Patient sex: F
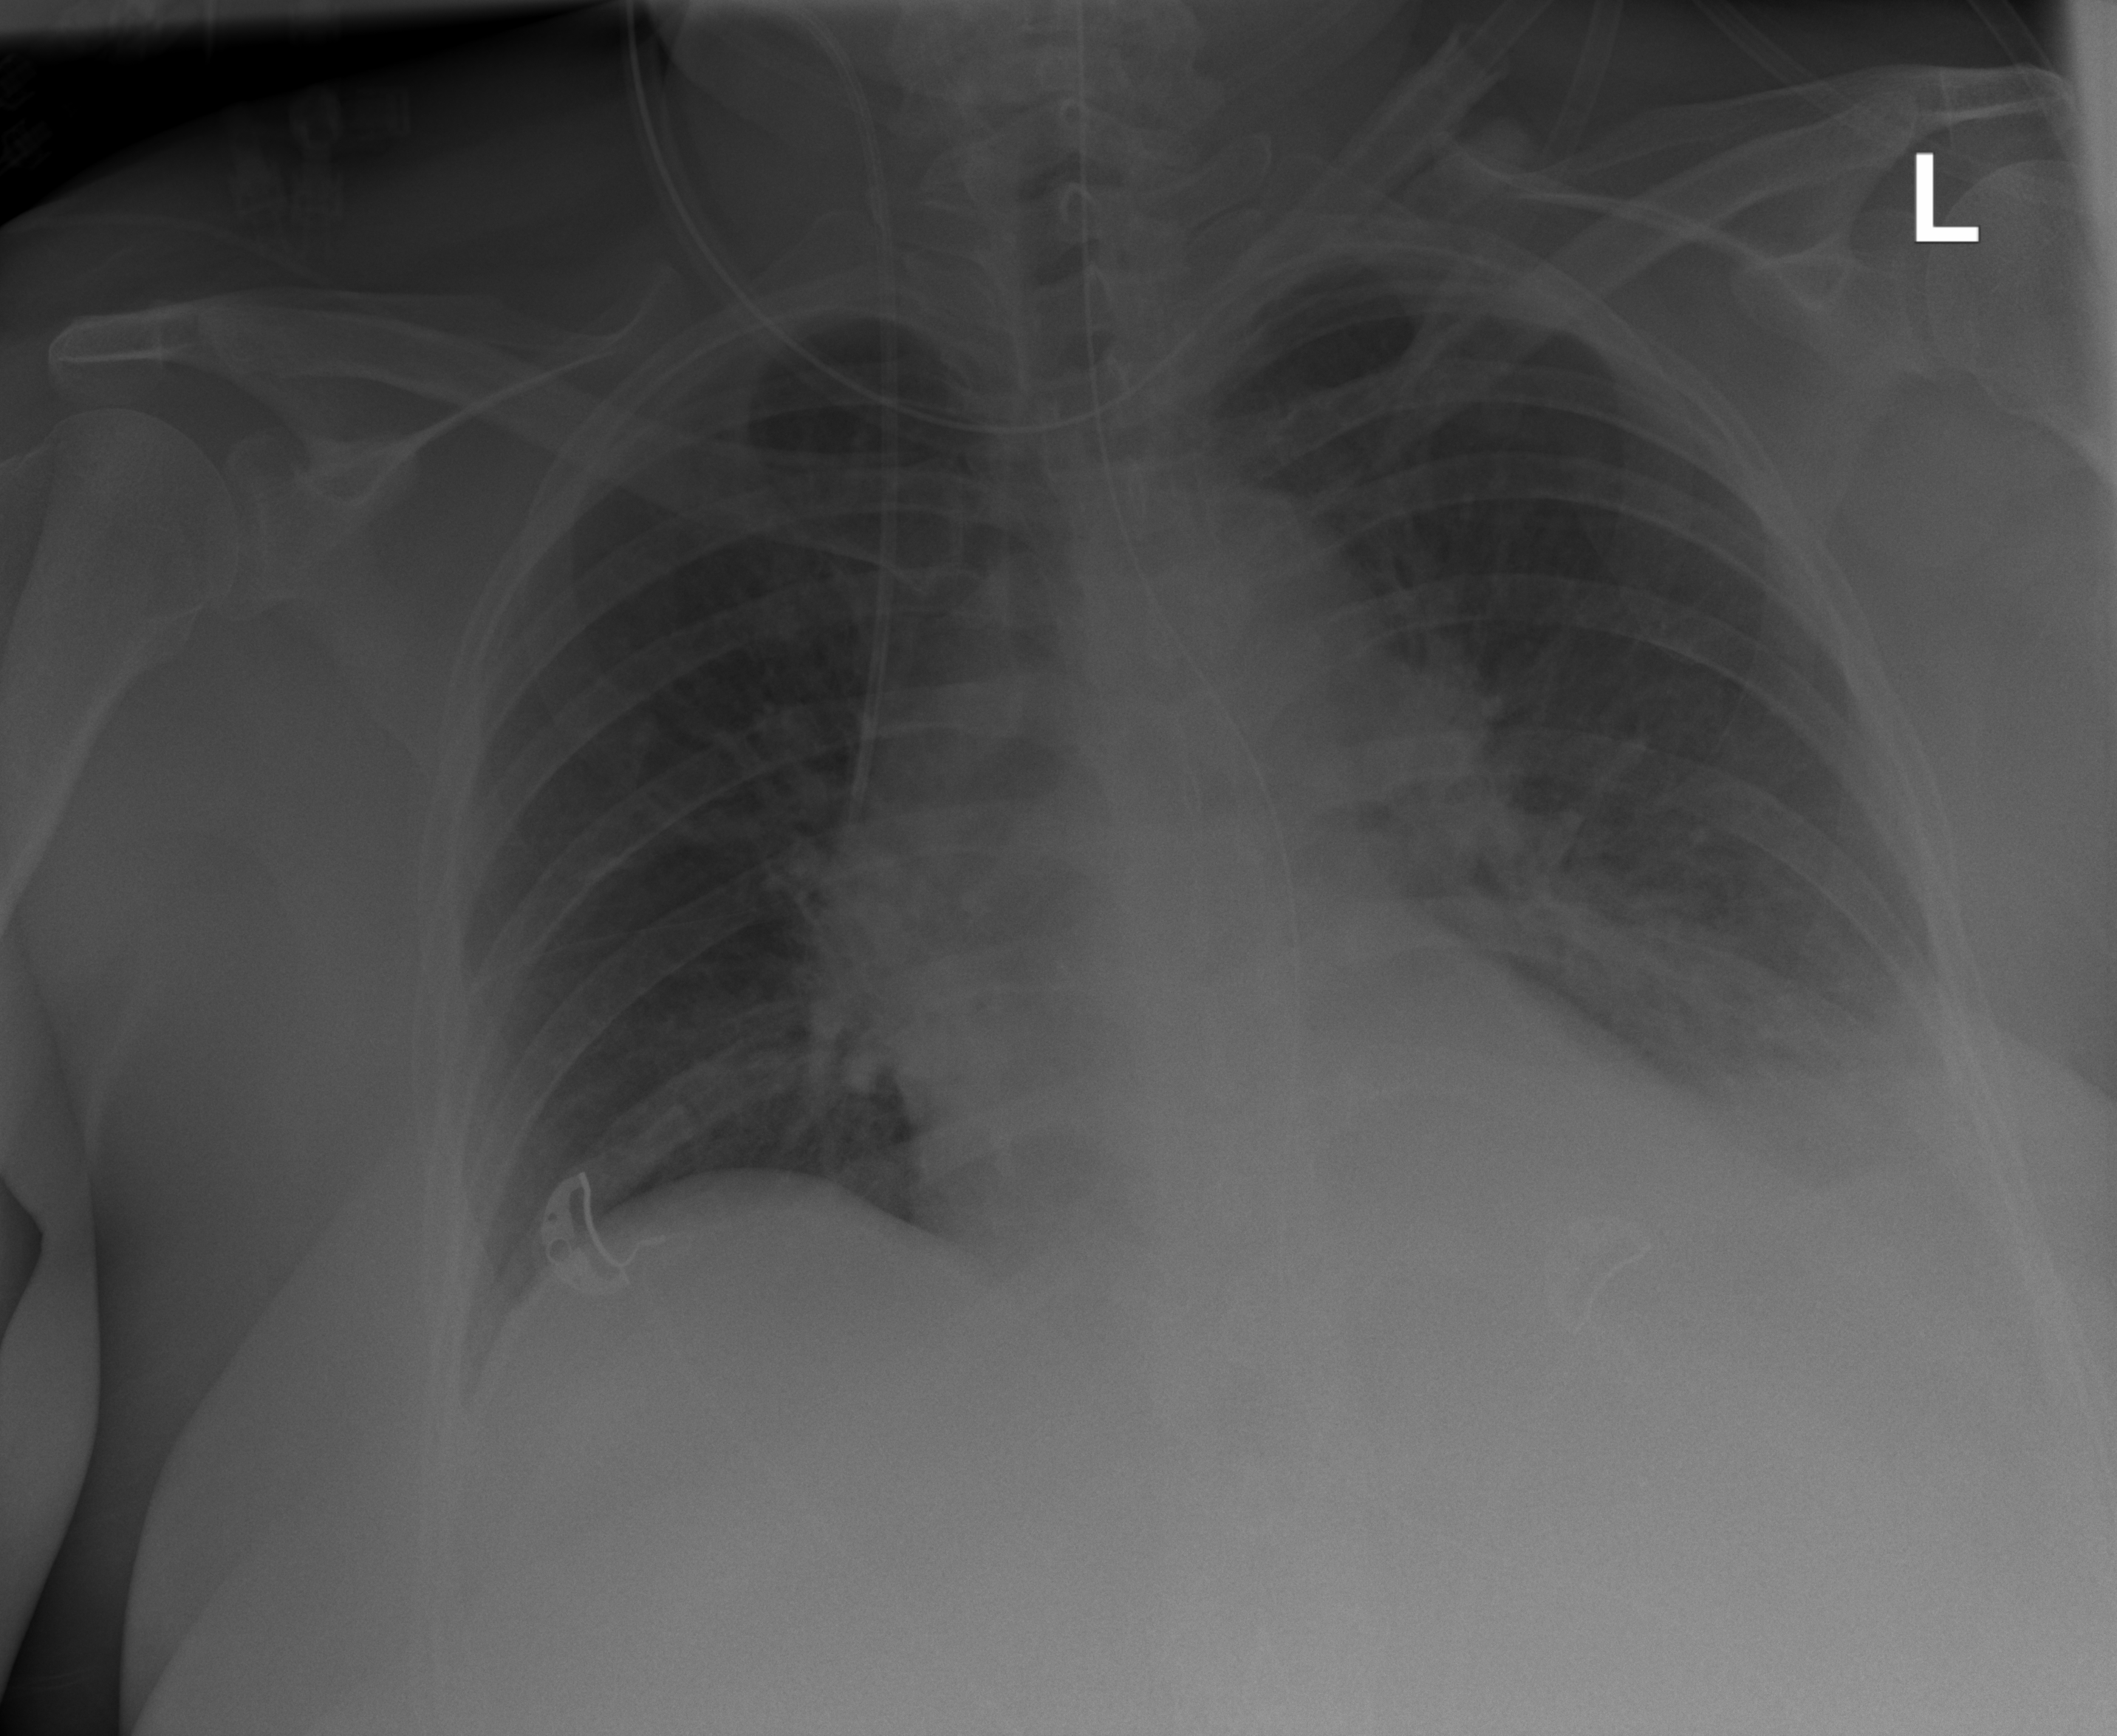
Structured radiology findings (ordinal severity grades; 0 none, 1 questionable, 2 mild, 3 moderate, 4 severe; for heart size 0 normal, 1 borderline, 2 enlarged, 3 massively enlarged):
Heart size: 0
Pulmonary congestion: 2
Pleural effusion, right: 0
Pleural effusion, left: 2
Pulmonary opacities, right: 2
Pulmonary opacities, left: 2
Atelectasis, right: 0
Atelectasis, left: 2